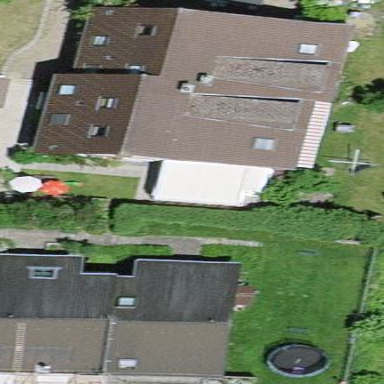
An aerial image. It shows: Simple and straightforward house.